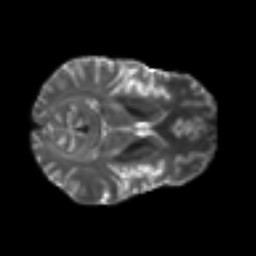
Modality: T2w
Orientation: axial
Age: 33
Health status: ill
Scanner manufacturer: philips
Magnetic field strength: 3 T
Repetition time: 9 s
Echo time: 0.127 s